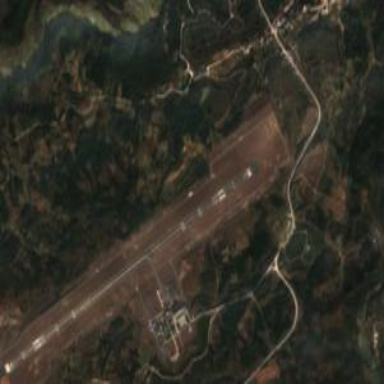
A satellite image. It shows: View of runway in airport.